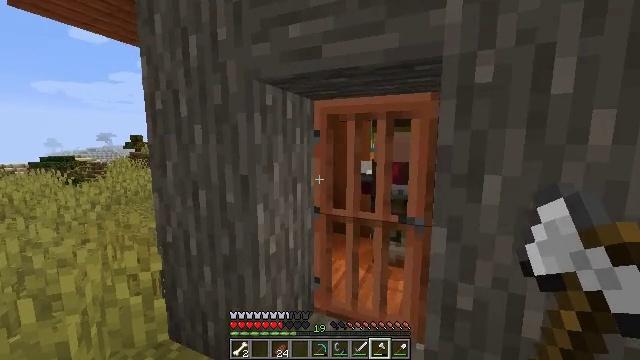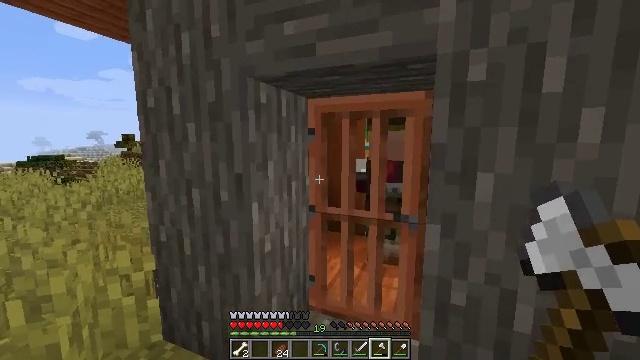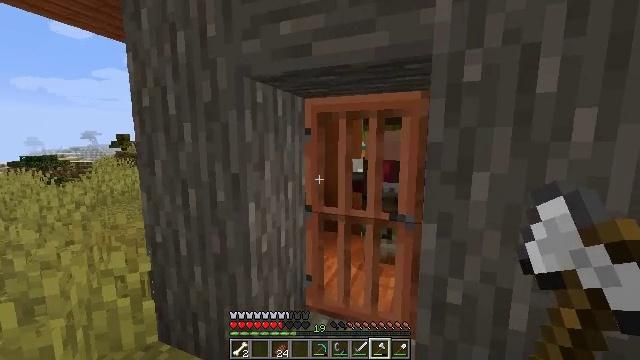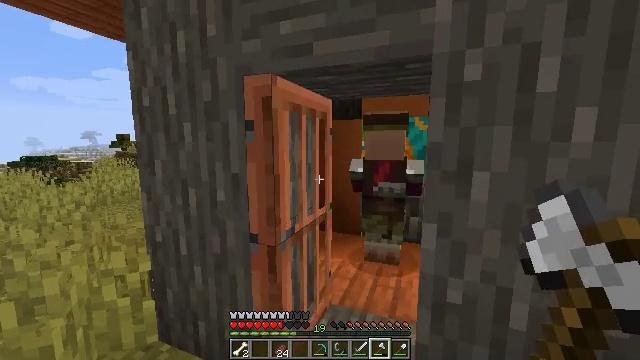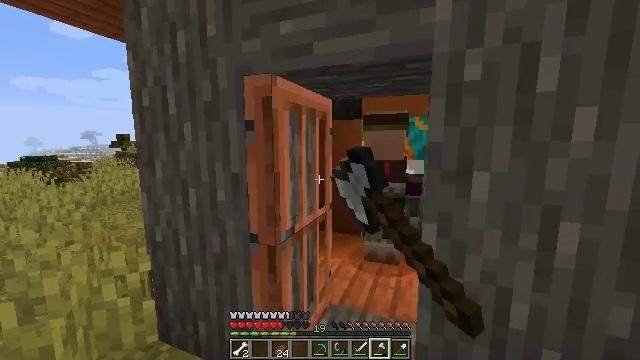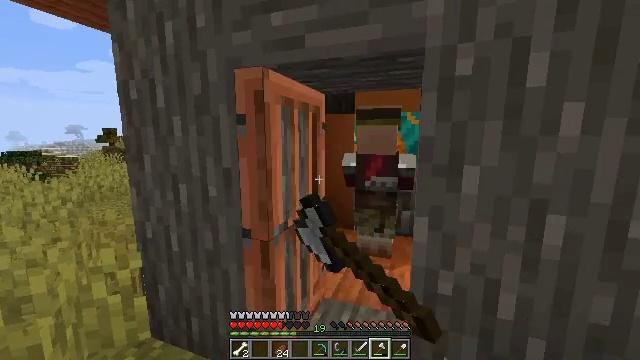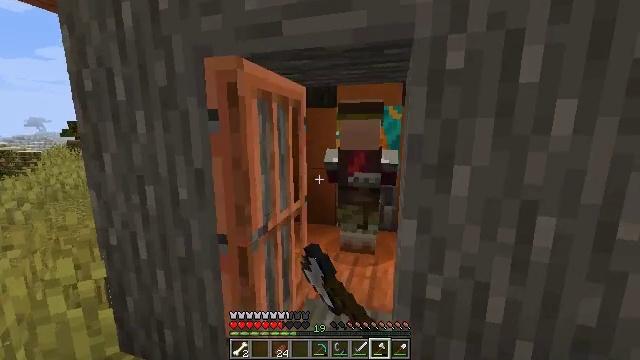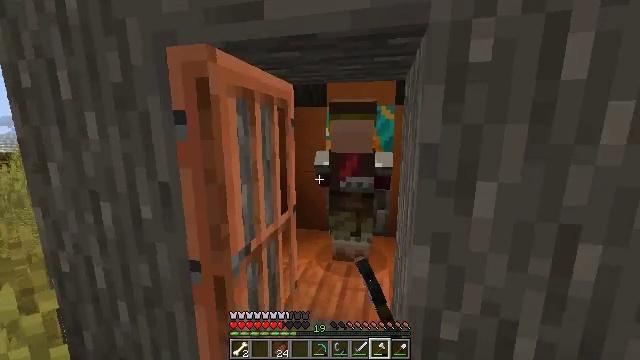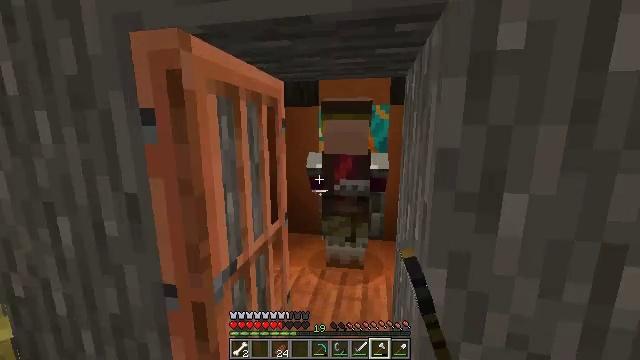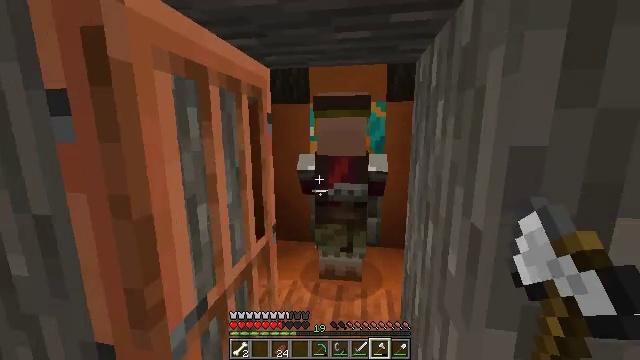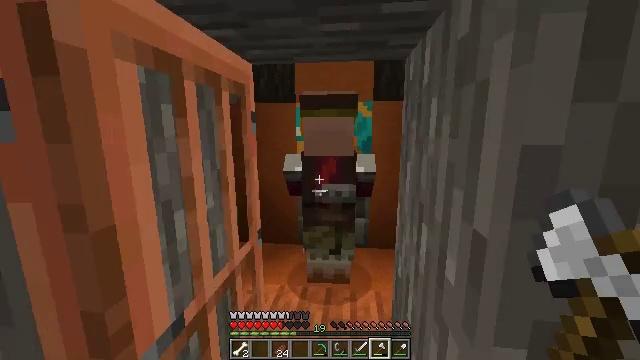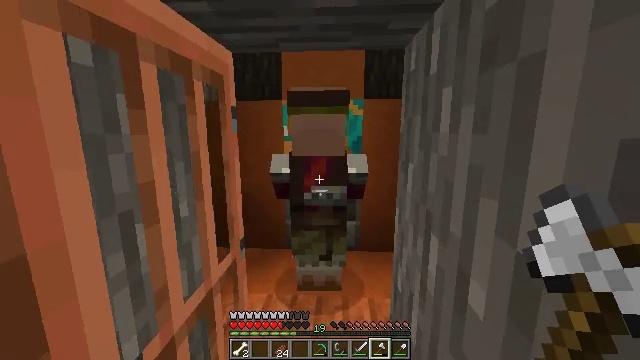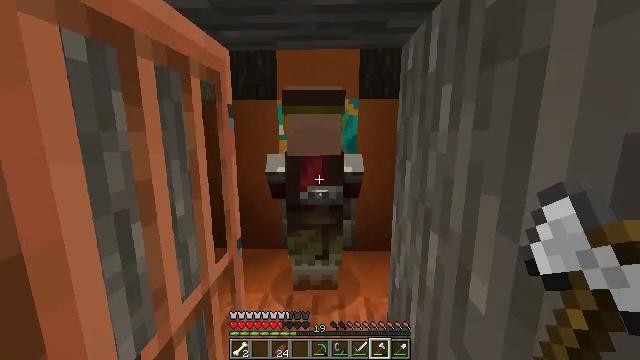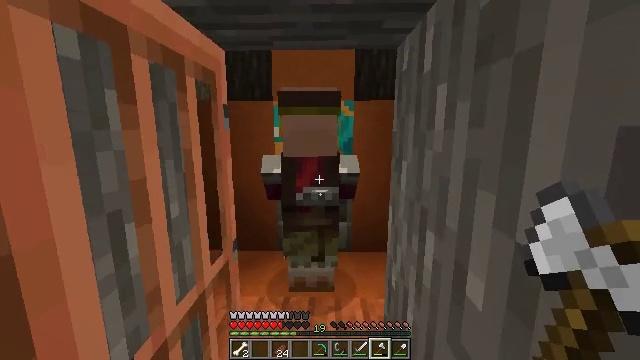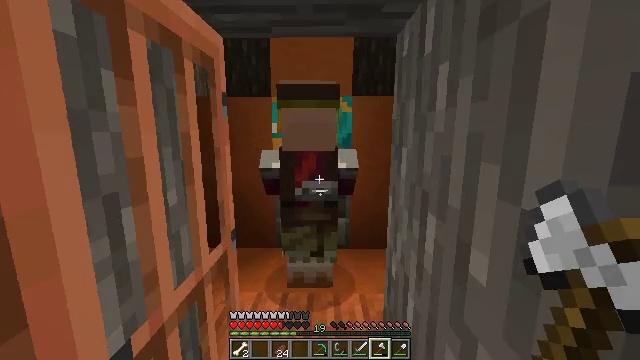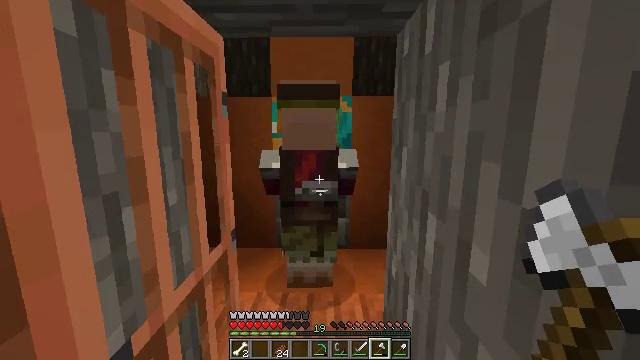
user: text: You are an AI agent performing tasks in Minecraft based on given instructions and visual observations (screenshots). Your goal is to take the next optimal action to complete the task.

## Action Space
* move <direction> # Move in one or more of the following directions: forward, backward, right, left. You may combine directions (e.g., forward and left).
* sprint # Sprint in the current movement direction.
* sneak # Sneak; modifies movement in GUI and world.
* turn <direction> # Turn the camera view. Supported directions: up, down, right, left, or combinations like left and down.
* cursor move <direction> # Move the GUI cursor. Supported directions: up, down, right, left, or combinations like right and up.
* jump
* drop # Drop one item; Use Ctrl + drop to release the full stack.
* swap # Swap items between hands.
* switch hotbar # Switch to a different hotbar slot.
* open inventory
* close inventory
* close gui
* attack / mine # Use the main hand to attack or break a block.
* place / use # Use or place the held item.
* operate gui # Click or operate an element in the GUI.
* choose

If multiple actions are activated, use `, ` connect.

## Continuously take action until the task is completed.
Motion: motion action
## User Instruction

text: Interact with a crafting table to craft chainmail boots.
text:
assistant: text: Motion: turn right
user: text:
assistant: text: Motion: no_op
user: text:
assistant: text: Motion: use / place
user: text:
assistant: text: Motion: use / place
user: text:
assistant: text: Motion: move forward, turn right and down, use / place
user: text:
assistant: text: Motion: move forward, turn right and down
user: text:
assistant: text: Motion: move forward, turn right
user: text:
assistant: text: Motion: move forward, turn right
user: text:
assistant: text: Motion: move forward, turn right
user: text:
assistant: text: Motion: move forward, turn right
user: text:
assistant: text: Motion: move forward, turn right
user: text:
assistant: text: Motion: move forward, turn right
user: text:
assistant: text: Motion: turn right
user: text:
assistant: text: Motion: no_op
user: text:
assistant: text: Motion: no_op
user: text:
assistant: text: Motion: use / place
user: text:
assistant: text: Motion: use / place
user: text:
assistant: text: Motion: use / place
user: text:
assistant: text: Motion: use / place
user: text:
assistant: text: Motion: no_op
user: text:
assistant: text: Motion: open gui
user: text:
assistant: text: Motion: no_op
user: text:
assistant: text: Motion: no_op
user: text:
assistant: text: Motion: no_op
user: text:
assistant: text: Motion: no_op
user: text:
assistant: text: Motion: no_op
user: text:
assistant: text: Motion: no_op
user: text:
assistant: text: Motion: no_op
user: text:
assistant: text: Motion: no_op
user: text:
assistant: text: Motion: cursor move left